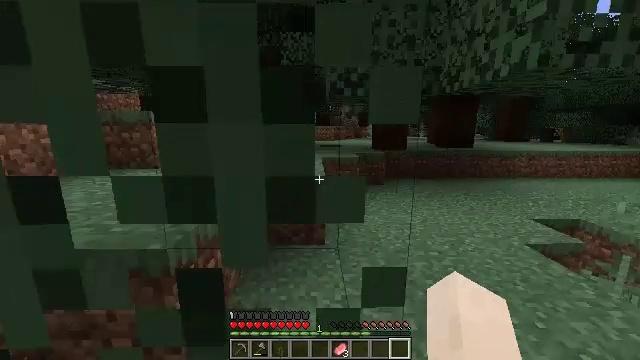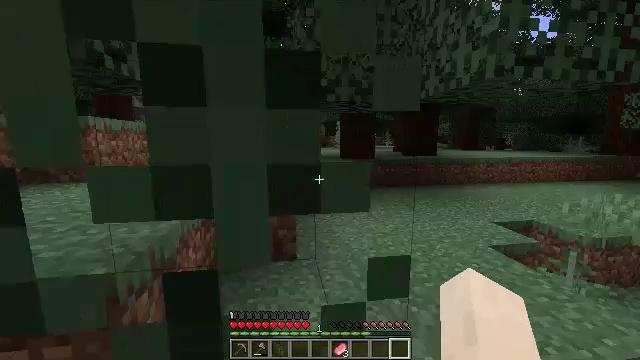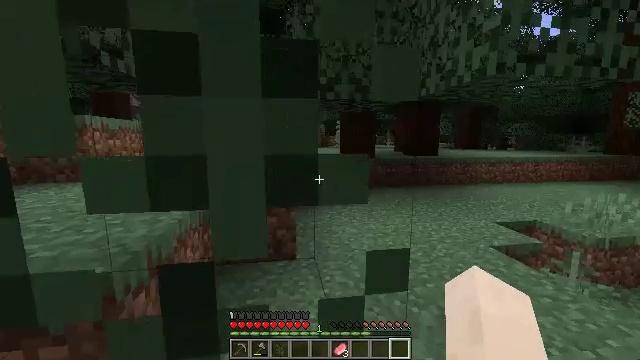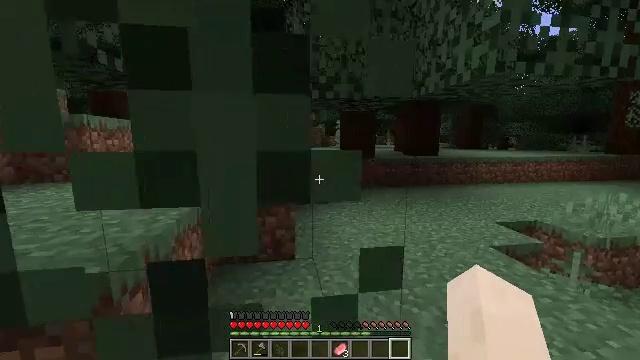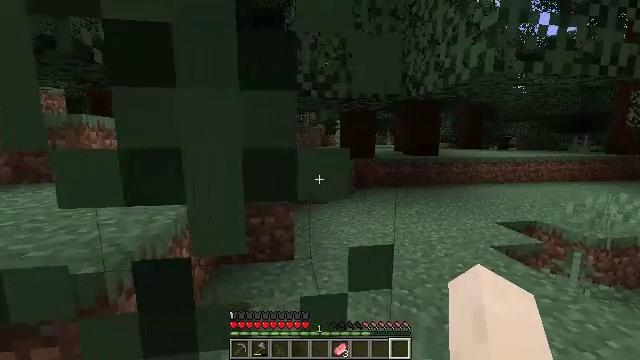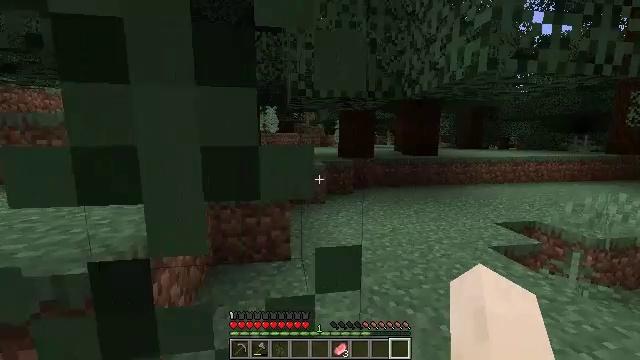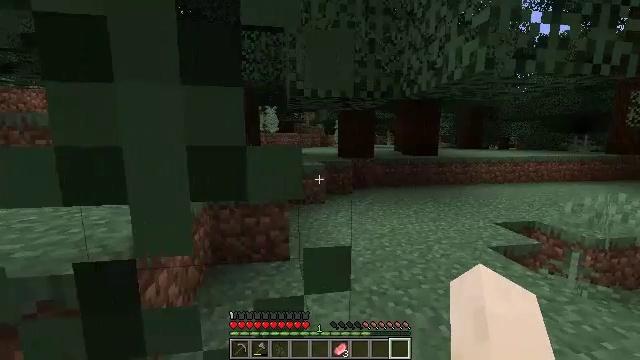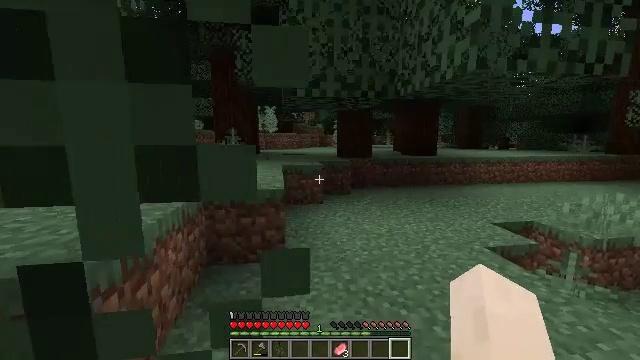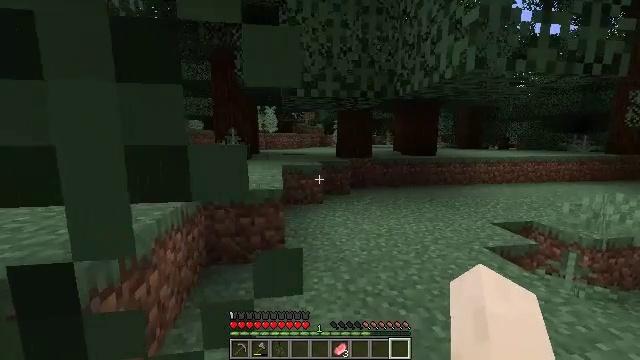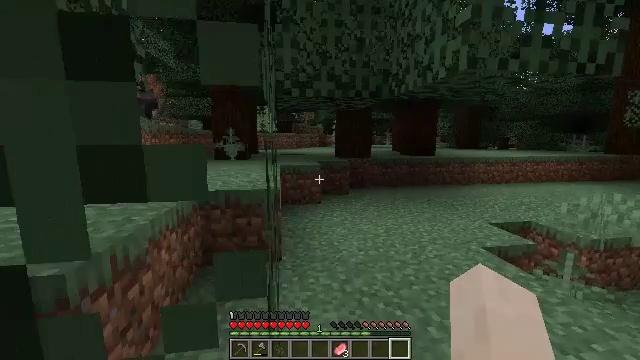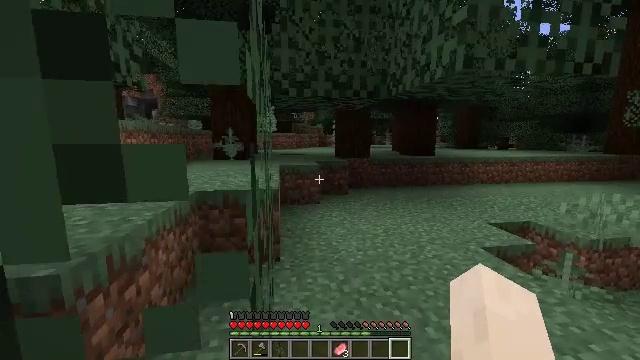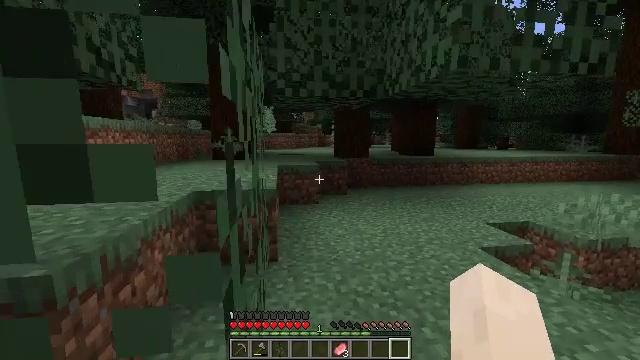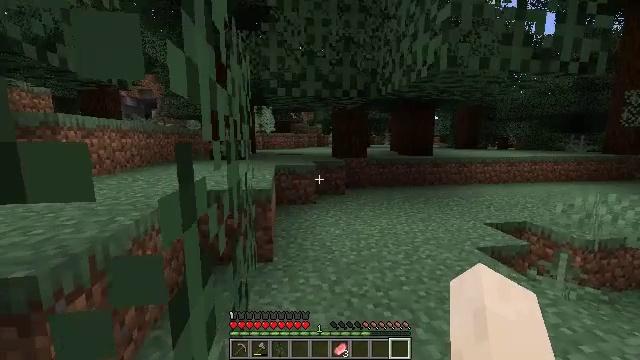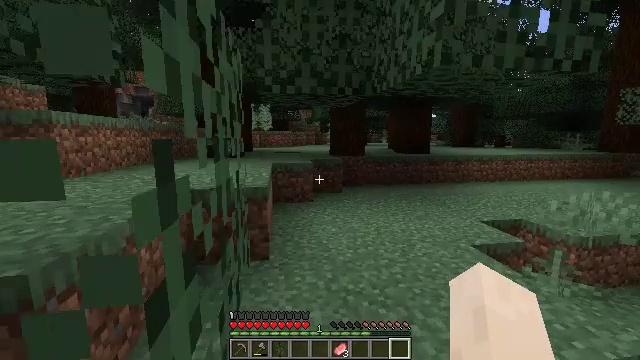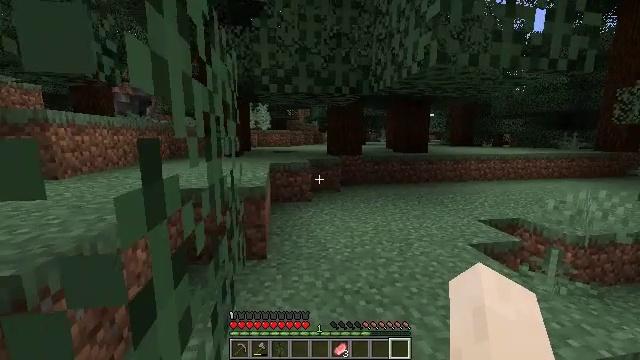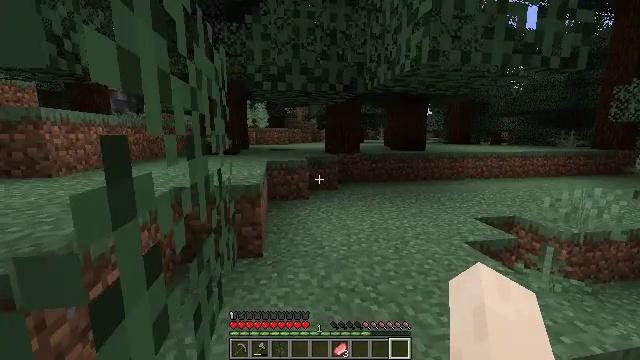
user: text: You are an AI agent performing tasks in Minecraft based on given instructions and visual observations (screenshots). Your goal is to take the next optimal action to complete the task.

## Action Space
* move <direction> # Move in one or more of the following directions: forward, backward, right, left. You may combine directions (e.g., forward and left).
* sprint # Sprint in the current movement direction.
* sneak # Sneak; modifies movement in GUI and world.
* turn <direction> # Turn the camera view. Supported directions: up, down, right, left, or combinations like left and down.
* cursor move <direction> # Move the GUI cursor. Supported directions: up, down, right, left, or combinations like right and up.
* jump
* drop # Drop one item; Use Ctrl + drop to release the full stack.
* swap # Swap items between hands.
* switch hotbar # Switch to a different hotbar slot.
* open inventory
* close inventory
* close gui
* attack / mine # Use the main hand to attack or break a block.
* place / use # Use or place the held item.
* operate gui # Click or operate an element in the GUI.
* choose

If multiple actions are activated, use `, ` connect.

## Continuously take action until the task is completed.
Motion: motion action
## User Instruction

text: craft item air
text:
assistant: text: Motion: move forward, turn right and up
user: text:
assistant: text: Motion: move forward, sprint
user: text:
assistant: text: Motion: move forward, sprint
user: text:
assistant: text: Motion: move forward, sprint
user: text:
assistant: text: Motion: move forward, sprint
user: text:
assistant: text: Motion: move forward, sprint
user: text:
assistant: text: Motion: move forward, sprint
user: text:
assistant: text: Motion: move forward, sprint
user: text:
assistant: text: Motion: move forward, sprint
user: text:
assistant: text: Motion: move forward, sprint
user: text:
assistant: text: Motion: move forward, sprint
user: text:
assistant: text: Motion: move forward, sprint
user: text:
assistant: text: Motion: move forward, sprint
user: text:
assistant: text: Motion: move forward, sprint
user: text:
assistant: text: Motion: move forward, sprint
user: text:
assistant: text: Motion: move forward, sprint
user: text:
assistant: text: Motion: move forward, sprint
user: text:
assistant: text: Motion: move forward, sprint
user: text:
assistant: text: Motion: move forward, sprint
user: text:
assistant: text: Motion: move forward, sprint
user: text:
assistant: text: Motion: move forward, sprint
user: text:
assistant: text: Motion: move forward, sprint
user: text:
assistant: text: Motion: move forward
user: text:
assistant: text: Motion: move forward
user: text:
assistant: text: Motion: move forward
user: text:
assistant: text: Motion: no_op
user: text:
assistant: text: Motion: no_op
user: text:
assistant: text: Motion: turn right
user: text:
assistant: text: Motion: move forward, turn right
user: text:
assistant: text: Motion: move forward, sprint, turn right